Question: I need to move my text to a specific space within a column that I'm not able to do using text-align in CSS. We are building an app that populates a price when a quantity is selected. Please see below for a screenshot:

I need the $14 under Item Total to be centered but don't know how else to do it. I have tried float: center; as well. I think the real issue is that I need it in a specific place that isn't necessarily right, left or center. Is there a way to specify exactly where I want to have that number populate?
Here is a snippet of the HTML - the relevant class is bold:
'''
<!DOCTYPE html>
<html>
<head>
<link rel="stylesheet" type="text/css" href="css/bootstrap.css">
<link rel="stylesheet" type="text/css" href="css/style.css">
<link href='http://fonts.googleapis.com/css?family=Open+Sans+Condensed:700,300' rel='stylesheet' type='text/css'>
<link rel="icon"
type="image/png"
href="img/feed.png">
<title>Feed.me</title>
</head>
<body>
<div class="container">
<nav class="navbar navbar-default navbar-fixed-top">
<h1>Feed.me</h1>
<img src="img/hat.png" id ="image1"></img>
<img src="img/ware.png" id="image2"></img>
</nav>
</div>
</div>
</div>
<div class="container">
<div class="row">
<div class="col-lg-12 col-xs-12 col-center">
</div>
</div>
<div class="name">
<div class="col-lg-12 col-xs-12 col-center">
<center>Customer Name: <input class="customerName" type="text" placeholder="" /></center>
<br />
</div>
</div>
<!-- BEGIN RESTAURANT LIST -->
<div class="row">
<div class="col-lg-8 col-md-8 col-sm-12 col-center">
<div class="list-group-item rest">Tacolicious</div>
<!-- <div class="row"> -->
<div class="col-md-12 col-center">
<table class="table table-hover menu taco">
<thead>
<tr>
<th class="col-lg-3 col-md-3">Item Name</th>
<th class="col-lg-3 col-md-3">Price</th>
<th class="col-lg-3 col-md-3">Quantity</th>
<th class="col-lg-3 col-md-3">Item Total</th>
</tr>
</thead>
<tbody>
<tr class="menu-item-1">
<td>Grilled Squid Veracruz</td>
<td>$14</td>
<td><input class="form" placeholder="0" data-price="14" type="number" name="quantity" value="0" min="0" max="99"></td>
**<td class="price1 itemTotal"></td>**
'''
In the CSS, I have this for .itemTotal:
'''
.itemTotal{
text-align: center;
'''
}
Thanks in advance!
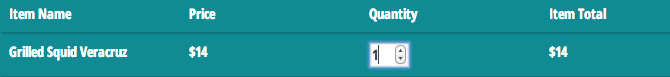
Answer: I would try absolute positioning.
Here is a fiddle with two examples of how you could use it: <URL>
The first table in the fiddle uses a new class 'scooch' on the '<td>' wrapping the $14 you're hoping to scooch (hehe). The second table uses a new wrapper element, a '<span class="scooch">'. If you can, I would suggest using the second option, because it'll be more reliable on any row in your table (not just the first row). Hope that helps!